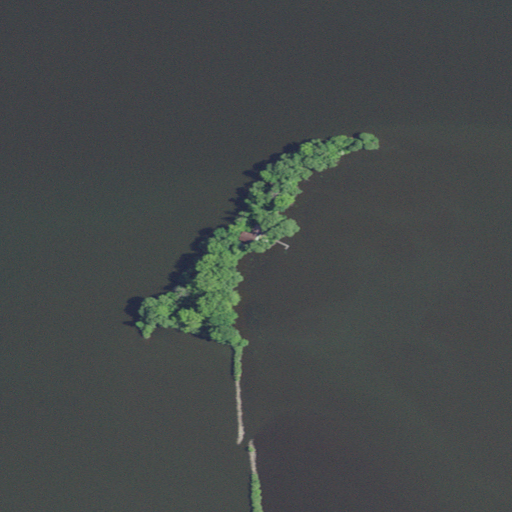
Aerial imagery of island in Wisconsin named Lone Willow Island containing open water and herbaceous wetlands